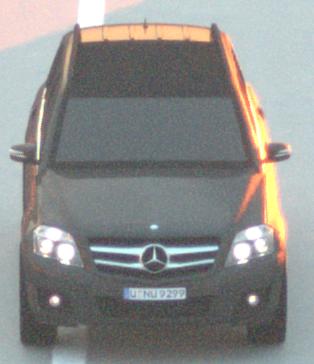
Make: Mercedes-Benz
Model: GLK 280
Detailed model: GLK-Class (204)
Model produced from: 2008/10
Model produced until: 2009/04
Doors: 5
Color: gray
Road condition: dry road
Daytime: sunrise or sunset
Contrast: medium contrast